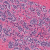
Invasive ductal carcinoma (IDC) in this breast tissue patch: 0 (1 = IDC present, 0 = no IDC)